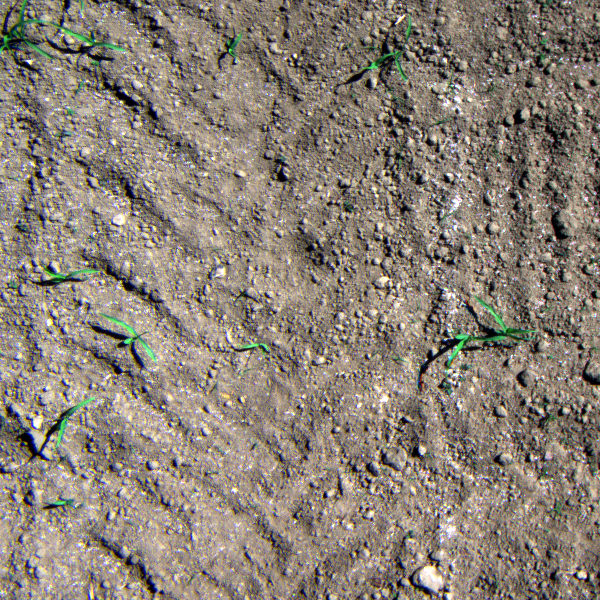
Acquisition date: 2023-05-30
Tile: 0454
Annotated plant instances:
label: amaranth
label: weed_other
label: barnyard_grass
label: weed_other
label: weed_other
label: weed_other
label: weed_other
label: weed_other
label: weed_other
label: weed_other
label: amaranth
label: weed_other
label: maize
label: maize
label: maize
label: maize
label: maize
label: maize
label: maize
label: amaranth
label: weed_other
label: weed_other
label: weed_other
label: weed_other
label: weed_other
label: weed_other
label: weed_other
label: weed_other
label: weed_other
label: weed_other
label: weed_other
label: weed_other
label: maize
label: maize
label: maize
label: maize
label: maize
label: maize
label: maize
label: weed_other
label: weed_other
label: amaranth
label: weed_other
label: weed_other
label: weed_other
label: weed_other
label: amaranth
label: weed_other
label: amaranth
label: barnyard_grass
label: weed_other
label: barnyard_grass
label: weed_other
label: weed_other
label: weed_other
label: weed_other
label: weed_other
label: weed_other
label: weed_other
label: barnyard_grass
label: barnyard_grass
label: weed_other
label: weed_other
label: weed_other
label: barnyard_grass
label: barnyard_grass
label: weed_other
label: barnyard_grass
label: weed_other
label: weed_other
label: maize
label: weed_other
label: maize
label: amaranth